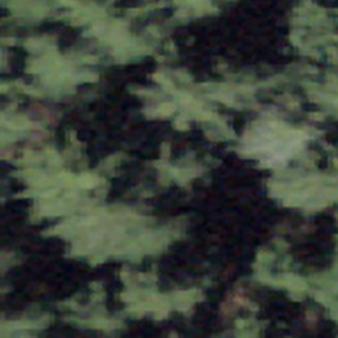
Label: other